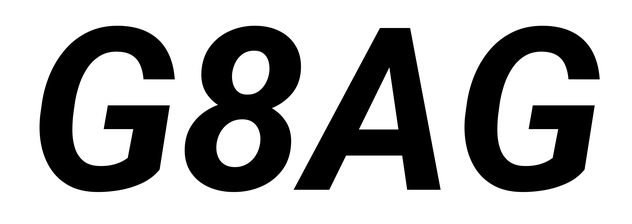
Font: Roboto-Italic_Bold_Italic